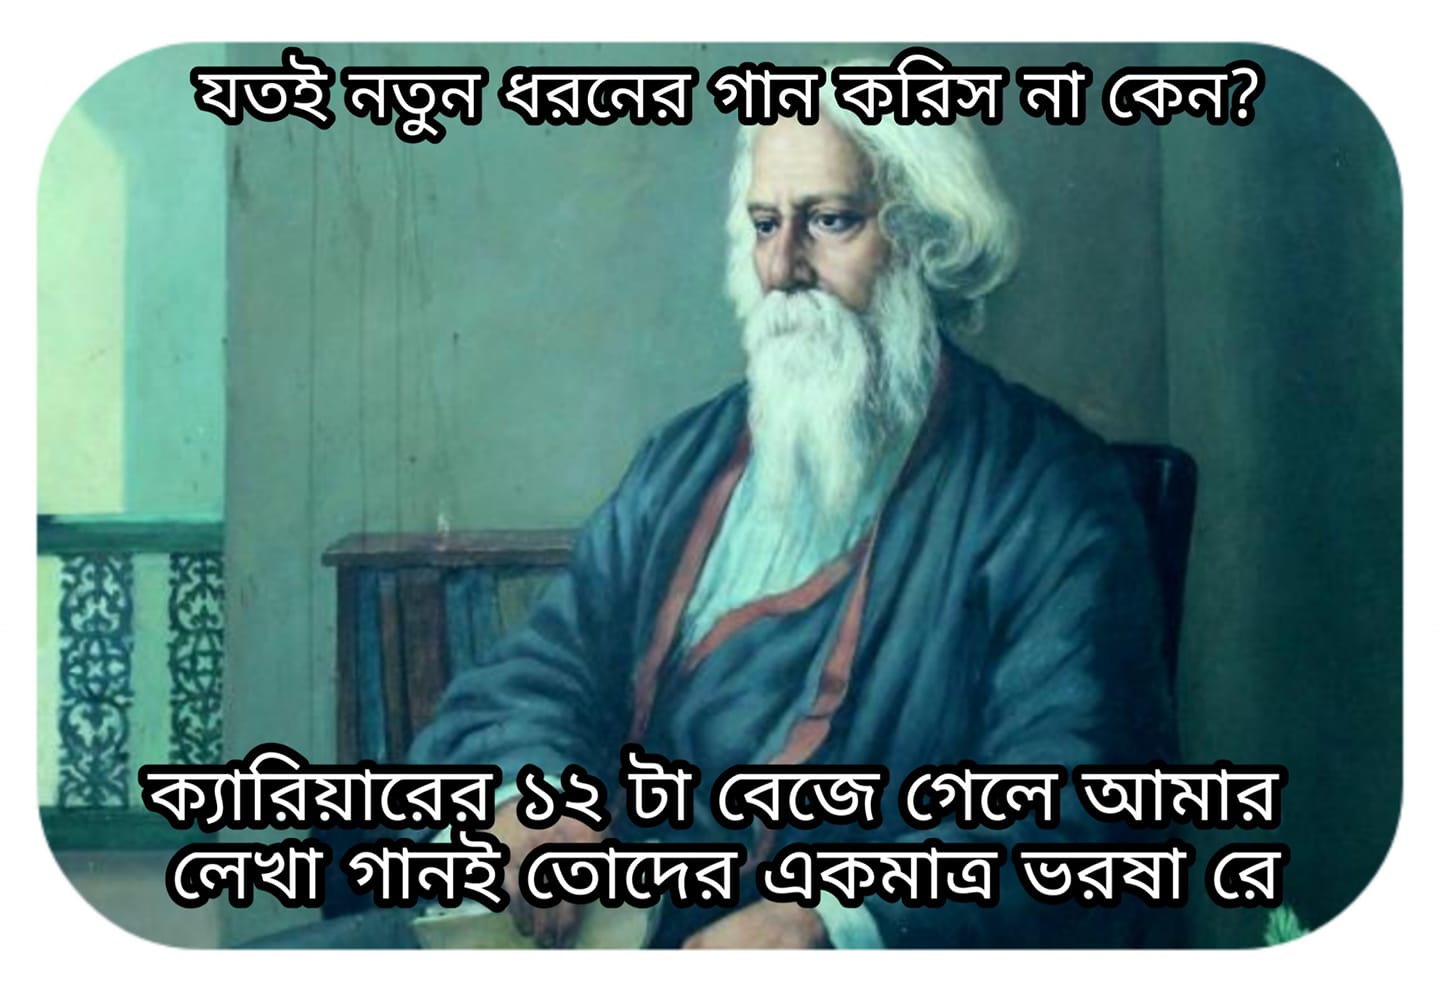
Caption: যতই নতুন ধরনের গান করিস না কেন ?    ক্যারিয়ারের ১২ টা বেজে গেলে আমার লেখা গানই তোদের একমাত্র ভরষা রে
Label: non-hate